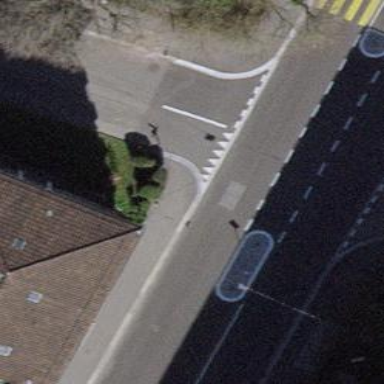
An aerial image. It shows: Kerb serving as barrier.